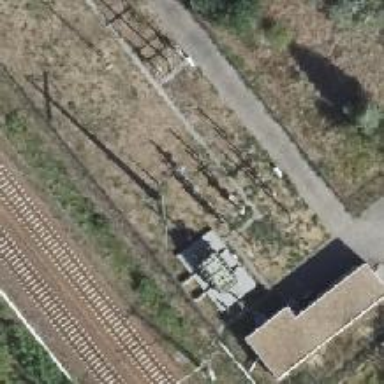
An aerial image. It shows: Transformer on power line.